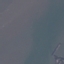
Land use / land cover class: SeaLake